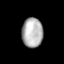
Tissue: lung
Cell type: Endothelial cells
Senescence score: 0.6504
Nuclear area (px): 605
Mean DAPI intensity: 177.94